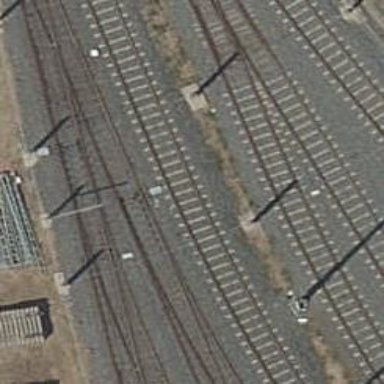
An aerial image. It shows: Yard with electrified contact lines.